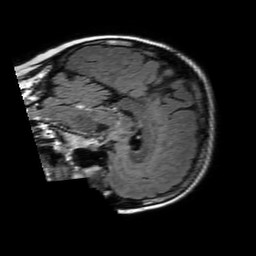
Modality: FLAIR
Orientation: sagittal
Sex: female
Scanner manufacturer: philips
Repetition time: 11 s
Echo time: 0.125 s